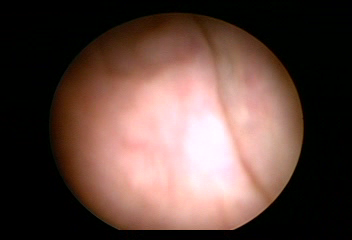
Modality: WLC
Class: Normal mucosa
Bladder cancer association: No